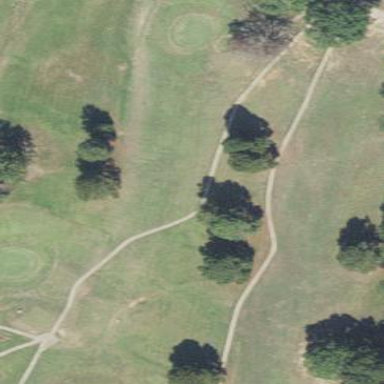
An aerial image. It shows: Golf fairway in the image.